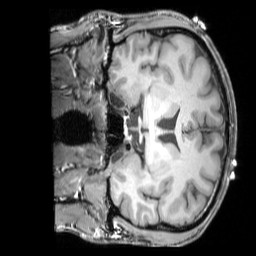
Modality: T1w
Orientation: coronal
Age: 38
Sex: male
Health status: ill
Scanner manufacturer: siemens
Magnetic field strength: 3 T
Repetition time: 1.75 s
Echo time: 0.00418 s